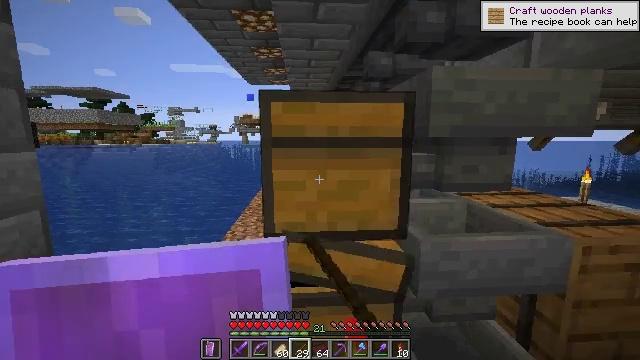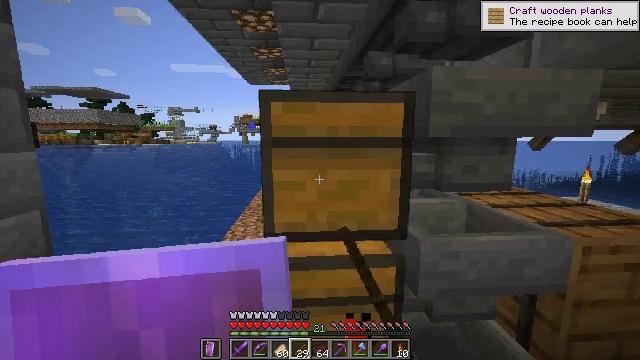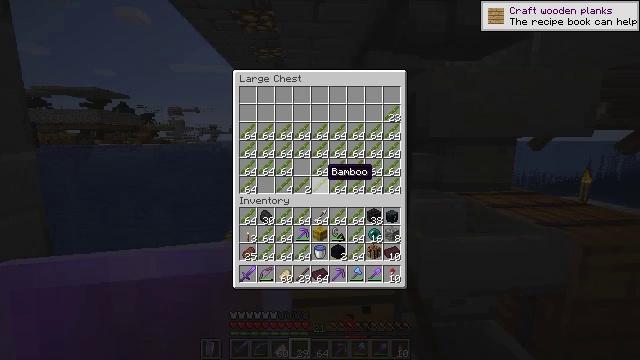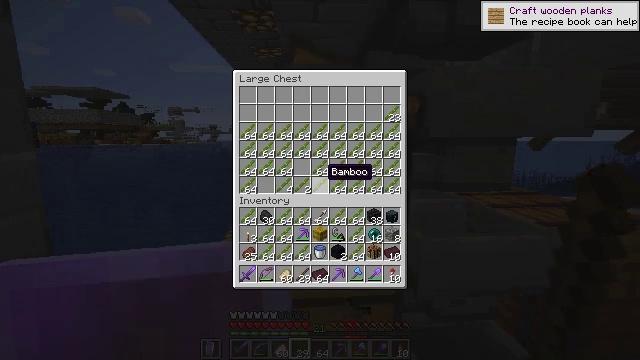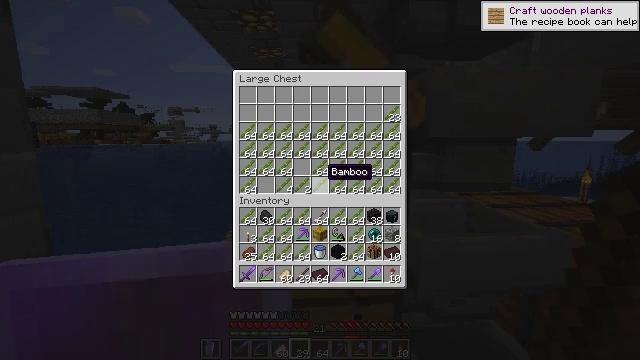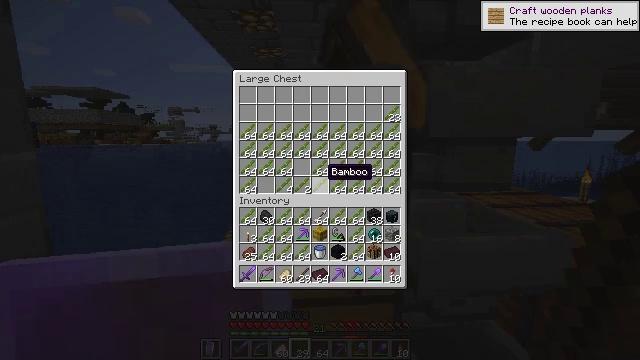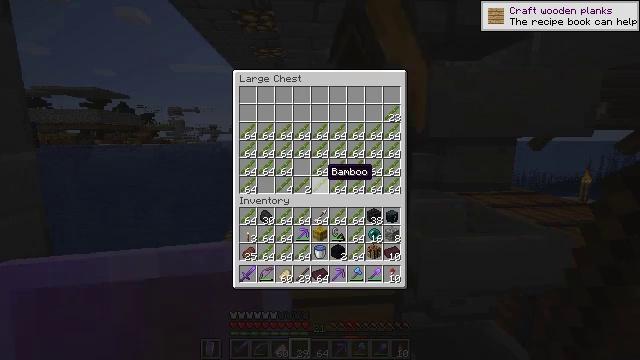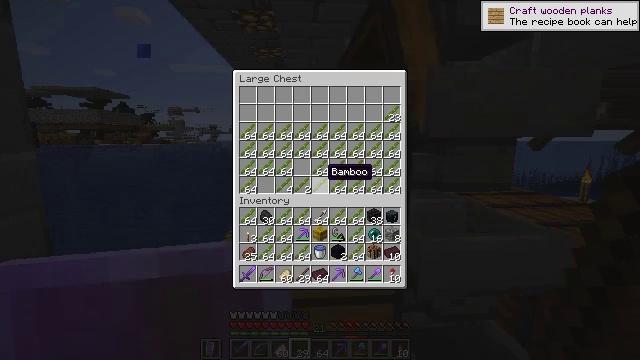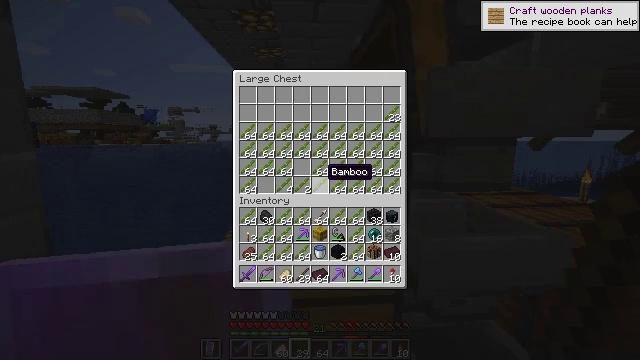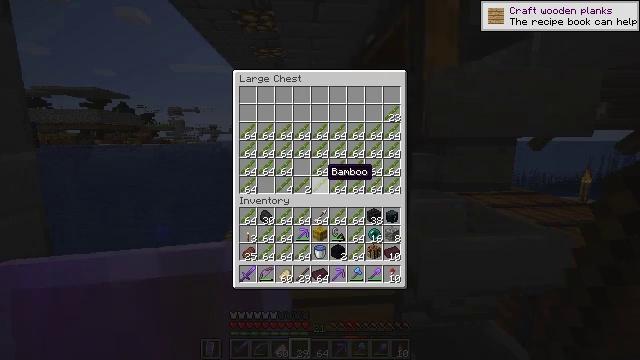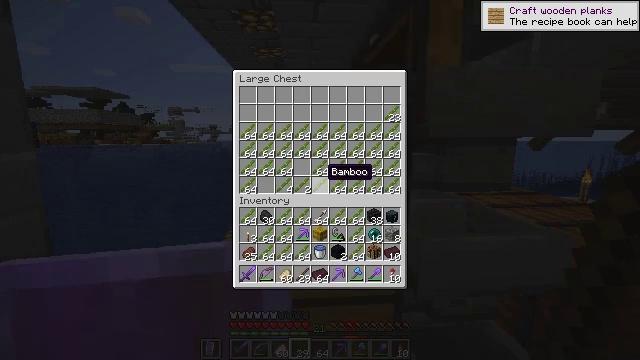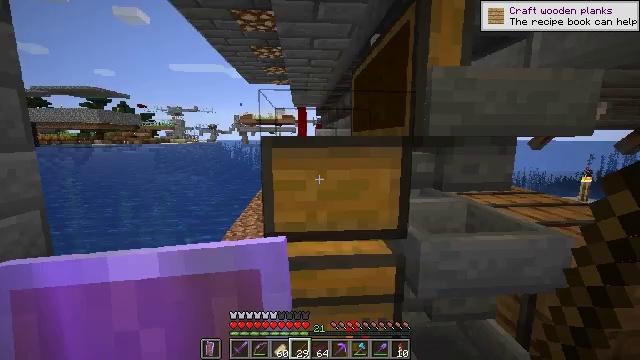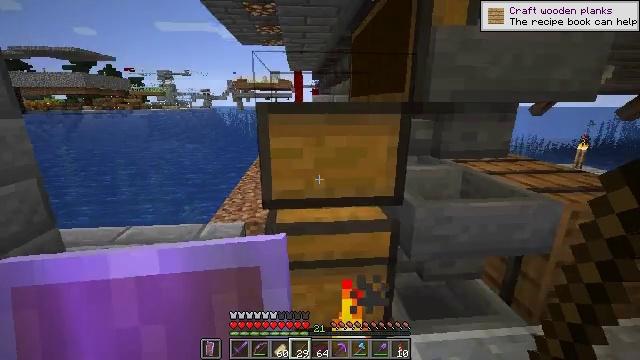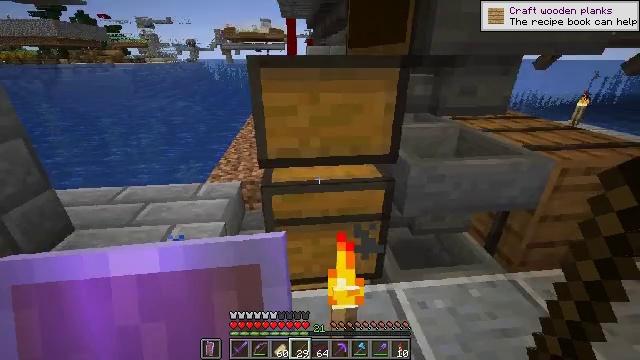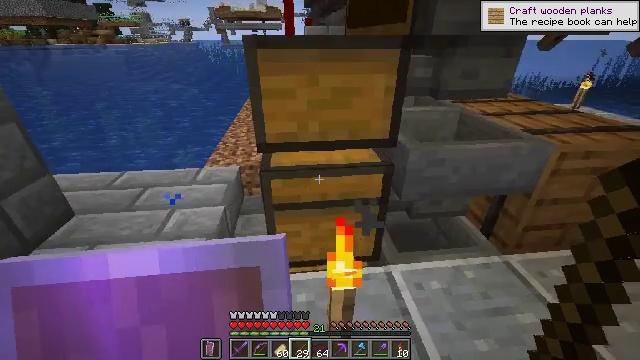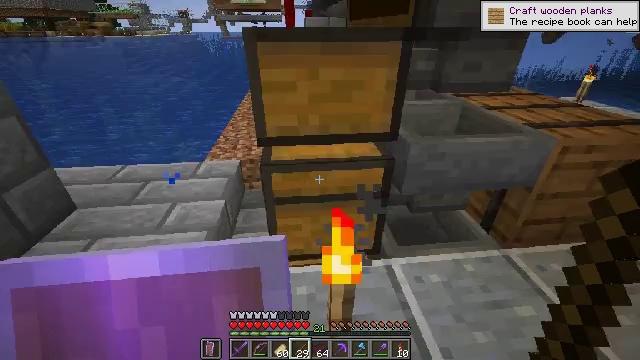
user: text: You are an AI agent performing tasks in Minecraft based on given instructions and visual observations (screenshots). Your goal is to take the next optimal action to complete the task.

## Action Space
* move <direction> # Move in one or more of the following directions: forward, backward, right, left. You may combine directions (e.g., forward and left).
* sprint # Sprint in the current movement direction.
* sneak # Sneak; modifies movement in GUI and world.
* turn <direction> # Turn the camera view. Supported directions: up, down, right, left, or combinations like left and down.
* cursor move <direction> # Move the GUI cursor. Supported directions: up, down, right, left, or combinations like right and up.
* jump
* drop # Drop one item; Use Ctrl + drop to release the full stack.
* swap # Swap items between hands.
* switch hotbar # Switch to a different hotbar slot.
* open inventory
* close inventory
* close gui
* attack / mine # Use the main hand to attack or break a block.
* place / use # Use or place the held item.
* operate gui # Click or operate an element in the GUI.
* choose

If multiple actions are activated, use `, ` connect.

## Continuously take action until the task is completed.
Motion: motion action
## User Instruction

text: Make nether bricks by cooking netherrack in a furnace.
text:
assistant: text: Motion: no_op
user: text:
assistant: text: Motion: no_op
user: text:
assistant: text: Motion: no_op
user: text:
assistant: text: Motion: no_op
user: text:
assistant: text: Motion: no_op
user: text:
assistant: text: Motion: no_op
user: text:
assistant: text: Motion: no_op
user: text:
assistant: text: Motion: no_op
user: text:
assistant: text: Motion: no_op
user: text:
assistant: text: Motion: no_op
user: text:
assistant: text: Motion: no_op
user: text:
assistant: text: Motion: turn down
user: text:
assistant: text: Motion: turn right and down
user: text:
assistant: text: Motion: turn down
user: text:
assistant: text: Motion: turn down
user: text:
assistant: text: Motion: move forward, turn left and down
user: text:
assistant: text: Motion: move forward, turn left and down
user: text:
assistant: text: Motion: move forward, turn left and down
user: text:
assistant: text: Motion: move forward, turn left and down
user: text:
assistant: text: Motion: move forward
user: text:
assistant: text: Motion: move forward, turn right and up
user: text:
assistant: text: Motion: move forward, turn right and up
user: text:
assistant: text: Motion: move forward, turn right and up
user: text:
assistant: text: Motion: move forward, turn right and up
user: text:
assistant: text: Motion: move forward, turn right and up
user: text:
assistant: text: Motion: move forward and move right, turn right and up
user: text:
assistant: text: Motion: move forward and move right
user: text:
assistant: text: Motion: move right, turn left and up
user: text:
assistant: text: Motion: move right, turn left and up
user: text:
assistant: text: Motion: turn left